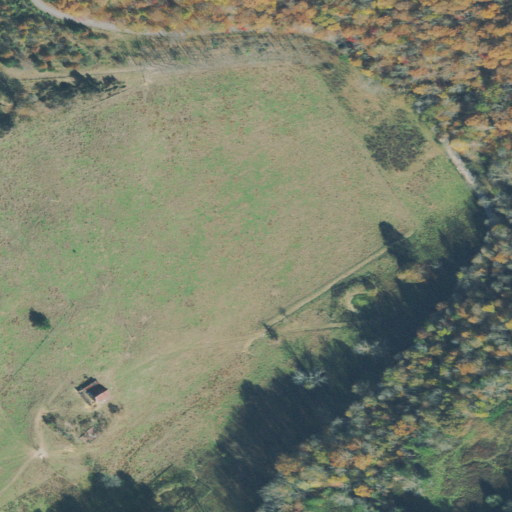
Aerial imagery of depression(s) in Tennessee named Big Sunk Cane containing pasture, deciduous forest, open development, and mixed forest